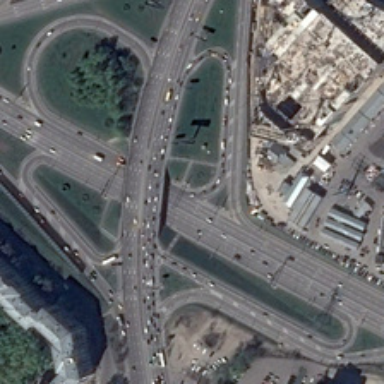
Some green trees and buildings are near a viaduct with many cars .